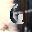
Label: 6